Question: Count the number of objects in the diagram.
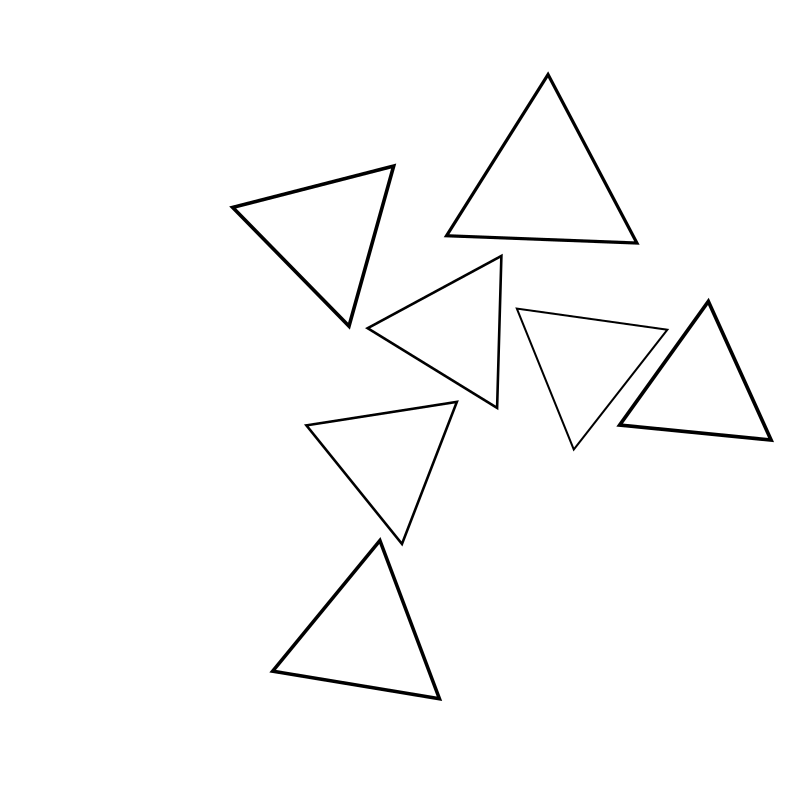
Answer: 7